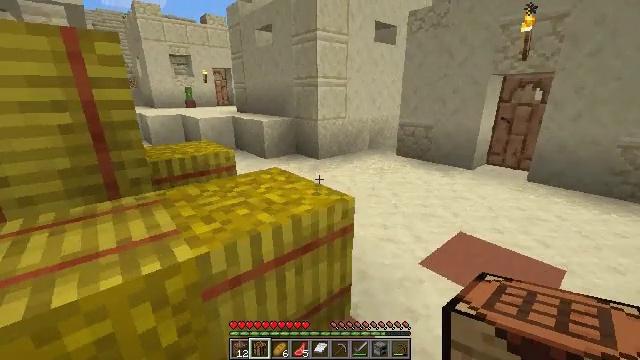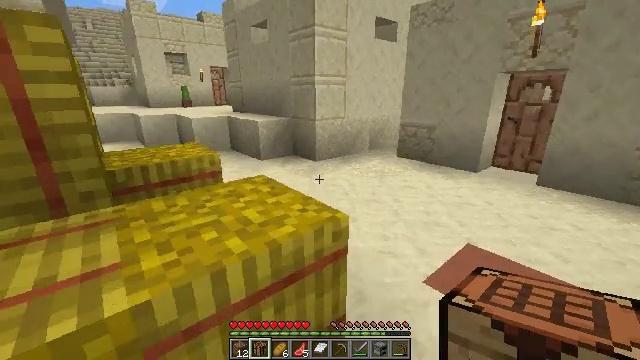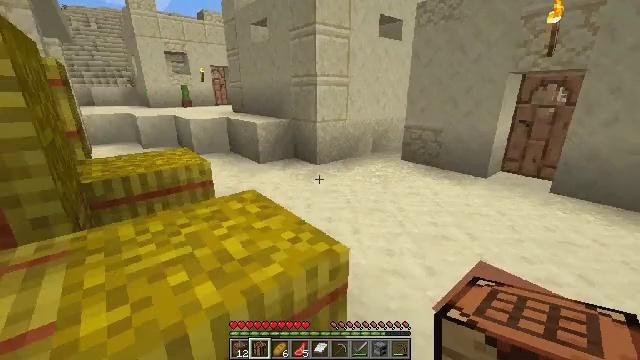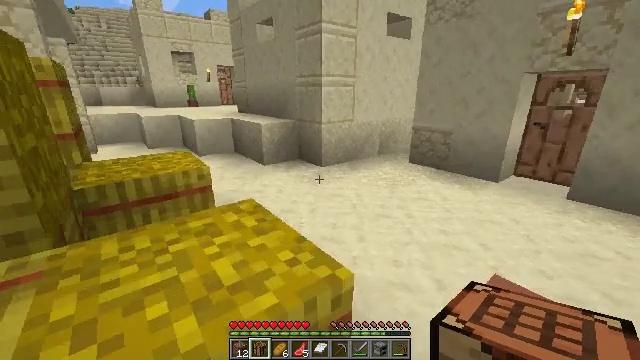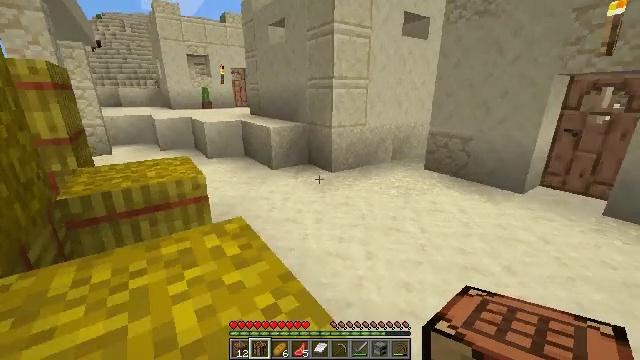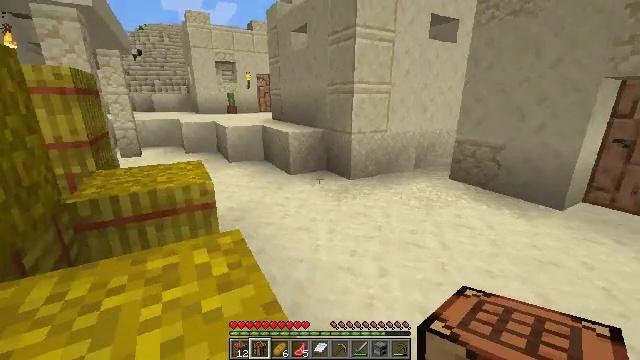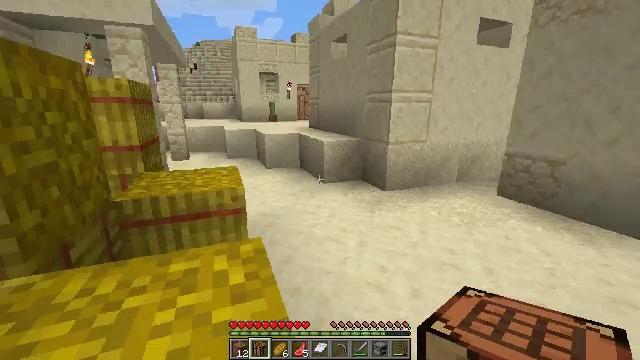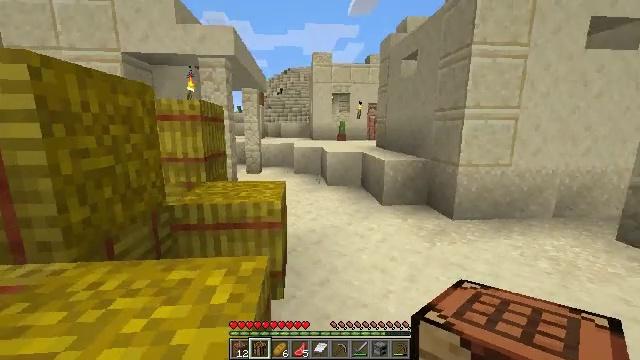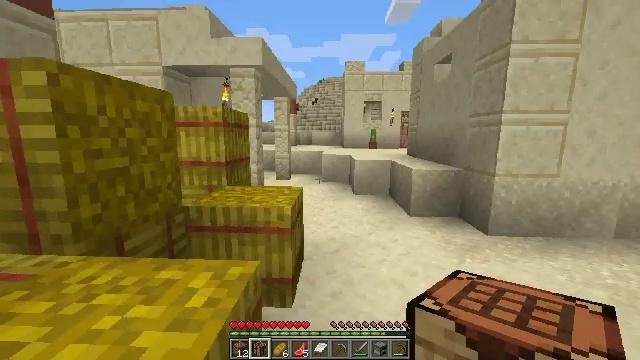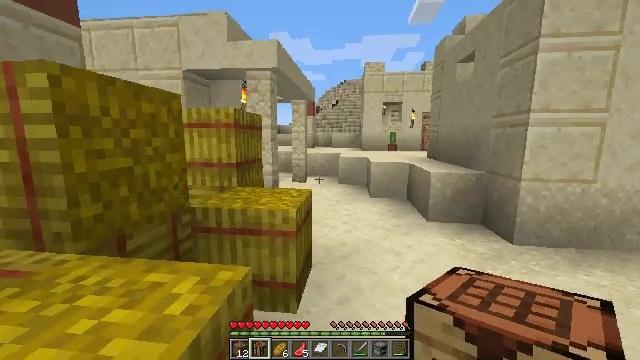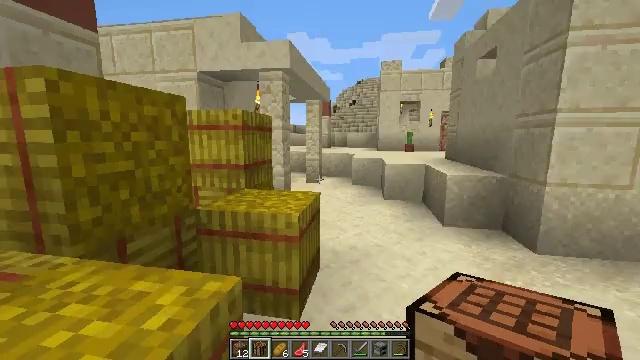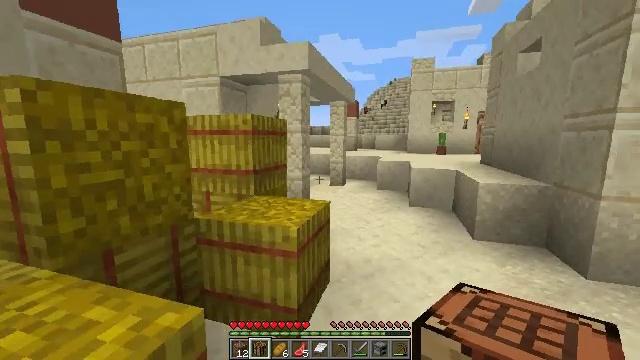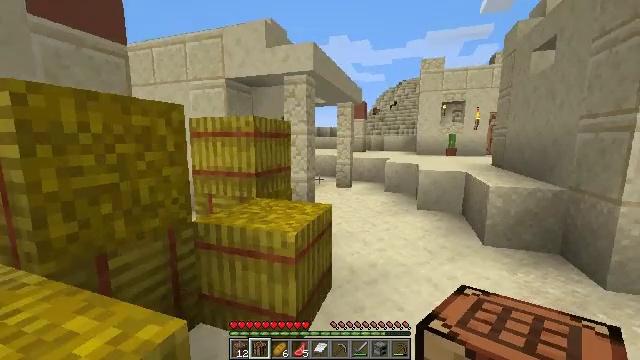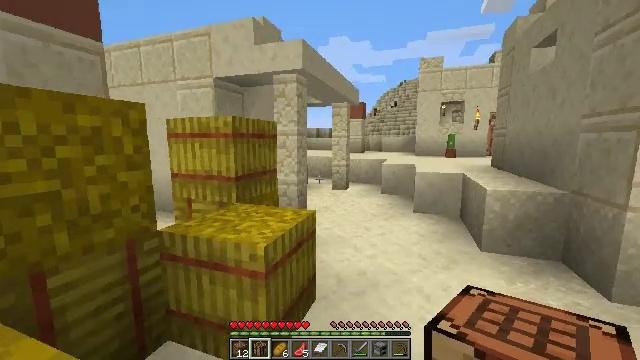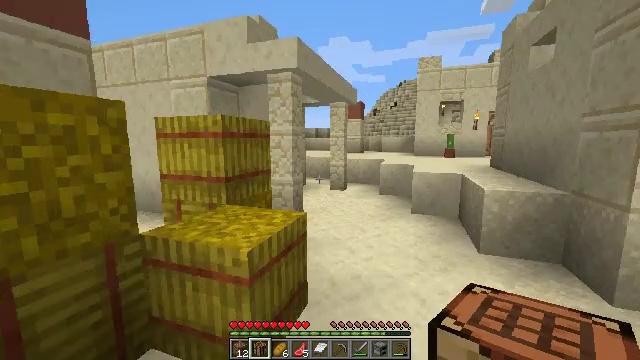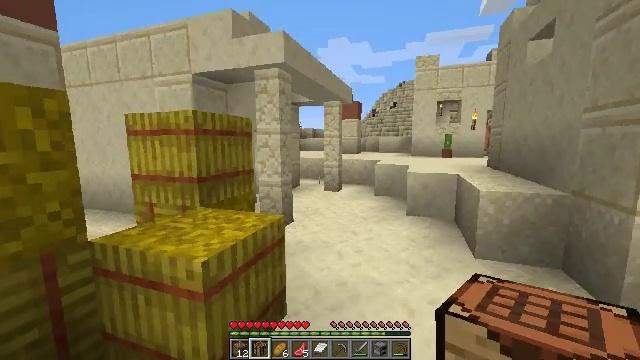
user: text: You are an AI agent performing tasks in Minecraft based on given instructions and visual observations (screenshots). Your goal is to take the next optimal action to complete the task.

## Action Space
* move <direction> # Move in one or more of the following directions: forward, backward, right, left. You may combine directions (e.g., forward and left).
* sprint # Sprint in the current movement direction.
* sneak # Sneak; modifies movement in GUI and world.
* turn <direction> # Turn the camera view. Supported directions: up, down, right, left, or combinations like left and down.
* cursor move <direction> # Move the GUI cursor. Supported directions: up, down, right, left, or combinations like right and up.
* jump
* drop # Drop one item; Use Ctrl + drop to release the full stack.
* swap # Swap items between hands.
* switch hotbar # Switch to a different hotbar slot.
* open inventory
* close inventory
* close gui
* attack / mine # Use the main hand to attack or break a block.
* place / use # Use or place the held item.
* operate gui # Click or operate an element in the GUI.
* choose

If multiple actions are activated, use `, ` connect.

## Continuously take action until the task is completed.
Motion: motion action
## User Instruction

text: Reclaim the jungle fence gate.
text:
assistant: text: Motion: move forward
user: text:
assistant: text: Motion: move forward
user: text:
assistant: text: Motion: move forward, turn left
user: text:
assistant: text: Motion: move forward and move right, turn left
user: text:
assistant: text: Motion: move forward and move right, turn left and up
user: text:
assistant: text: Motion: move forward and move right, turn left and up
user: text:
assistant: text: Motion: move forward and move right, turn left and up
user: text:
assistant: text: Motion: move forward and move right, turn left and up
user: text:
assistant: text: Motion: move forward and move right, turn left
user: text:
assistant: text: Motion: move forward and move right, turn left
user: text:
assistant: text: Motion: move forward and move right, turn left
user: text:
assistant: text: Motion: move forward and move right, turn left
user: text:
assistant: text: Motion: move forward and move right
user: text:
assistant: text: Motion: move forward and move right
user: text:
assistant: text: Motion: move forward and move right
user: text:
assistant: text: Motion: move forward and move right
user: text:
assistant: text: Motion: move forward and move right
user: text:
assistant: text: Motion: move forward and move right
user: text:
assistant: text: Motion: move forward and move right
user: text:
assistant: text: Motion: move forward and move right
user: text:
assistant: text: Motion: move forward
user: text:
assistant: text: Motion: move forward, turn left
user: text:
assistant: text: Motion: move forward, turn left
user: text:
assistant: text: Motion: move forward, turn left
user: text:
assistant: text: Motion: move forward
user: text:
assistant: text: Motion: move forward
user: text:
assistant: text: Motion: move forward
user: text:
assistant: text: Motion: move forward
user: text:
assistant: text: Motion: move forward
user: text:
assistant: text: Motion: move forward